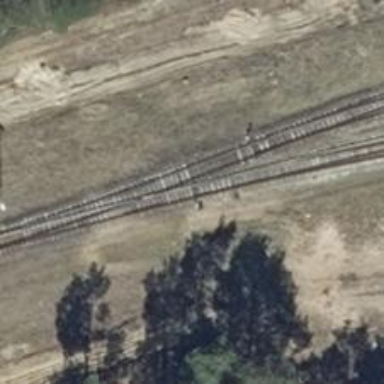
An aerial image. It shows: Railway switch.